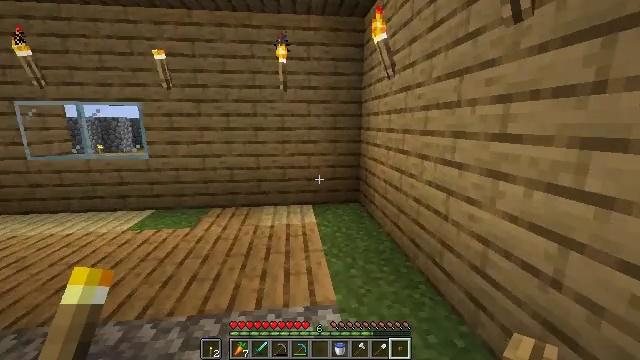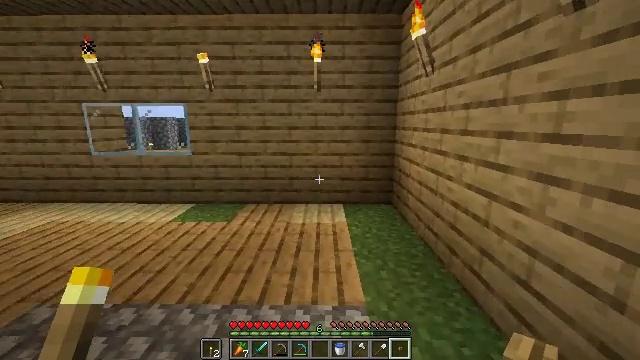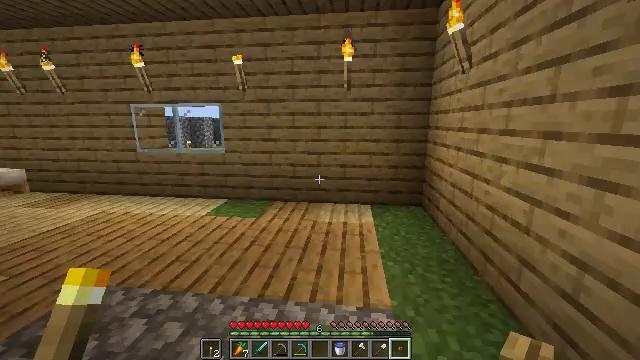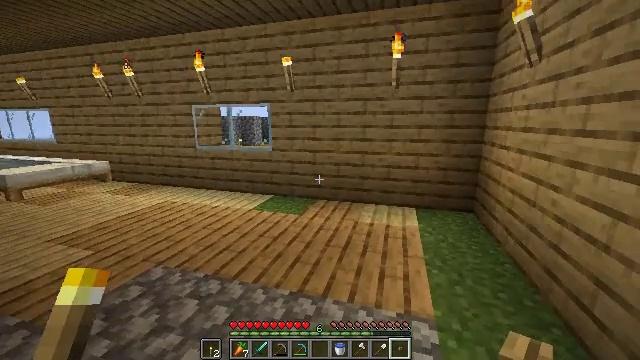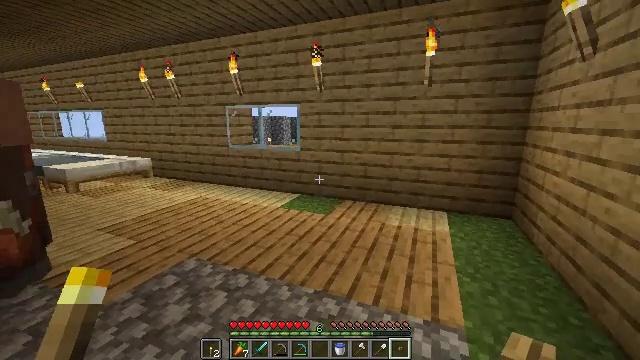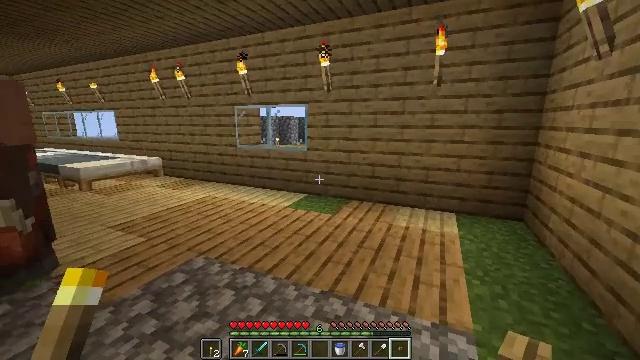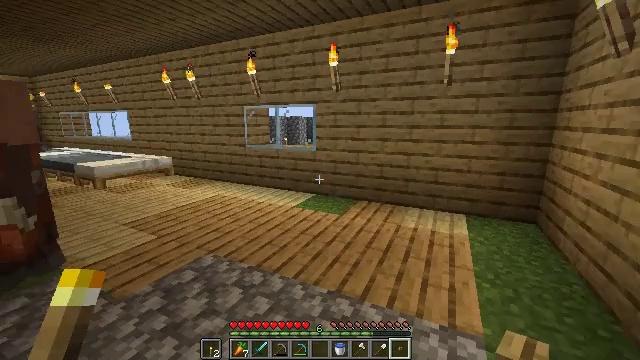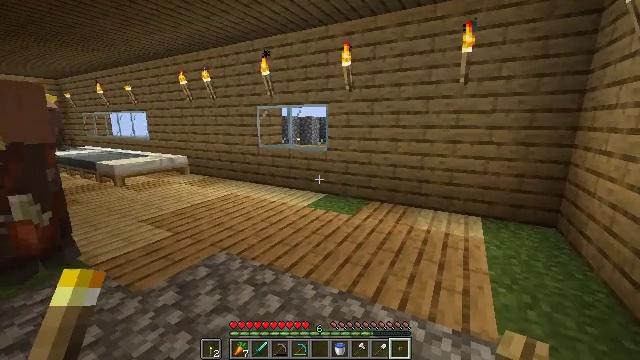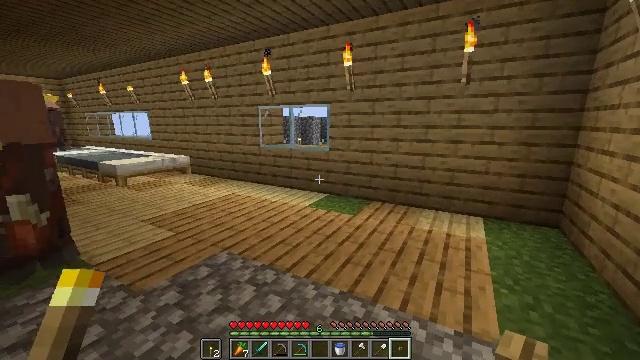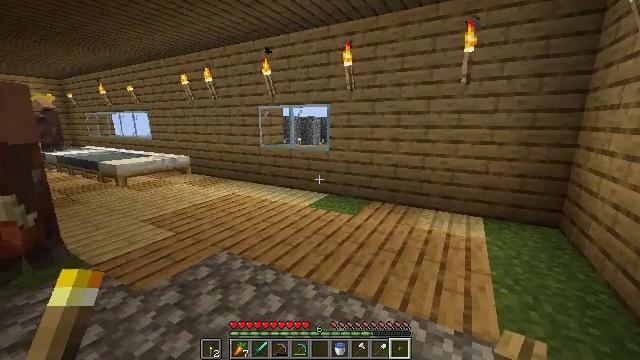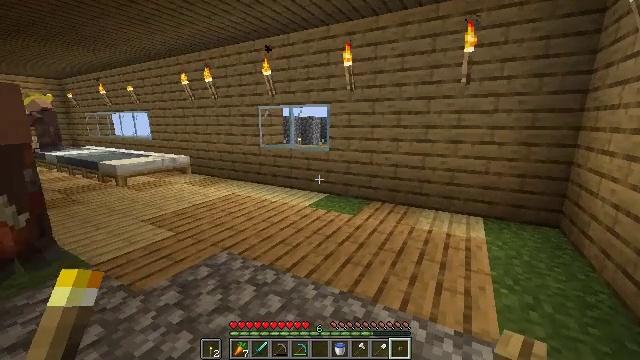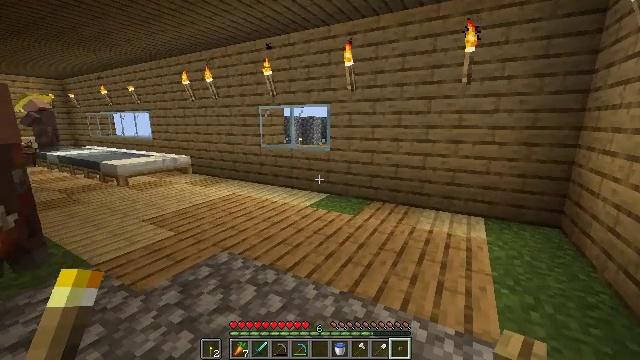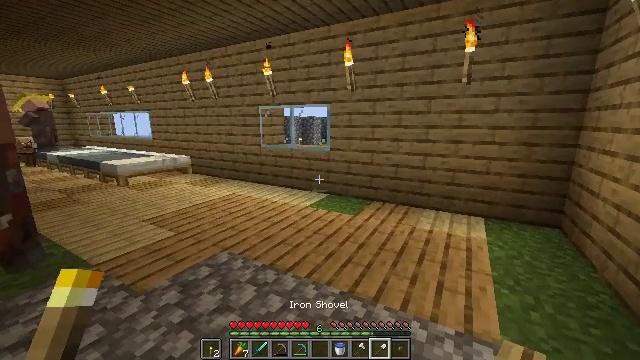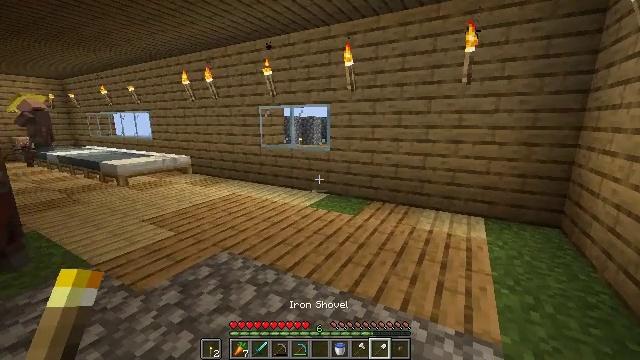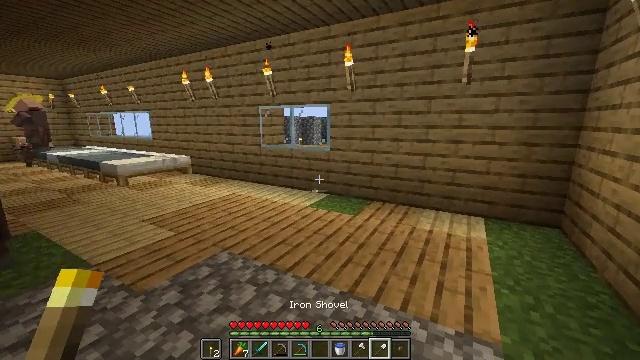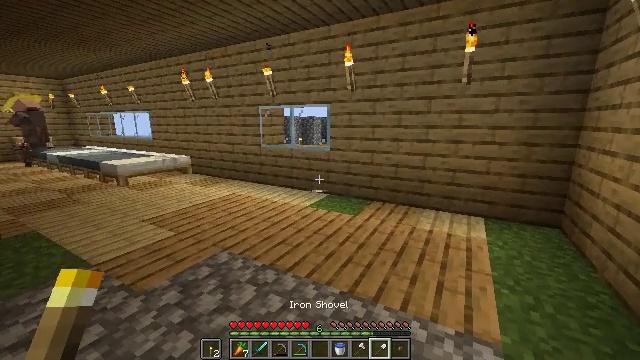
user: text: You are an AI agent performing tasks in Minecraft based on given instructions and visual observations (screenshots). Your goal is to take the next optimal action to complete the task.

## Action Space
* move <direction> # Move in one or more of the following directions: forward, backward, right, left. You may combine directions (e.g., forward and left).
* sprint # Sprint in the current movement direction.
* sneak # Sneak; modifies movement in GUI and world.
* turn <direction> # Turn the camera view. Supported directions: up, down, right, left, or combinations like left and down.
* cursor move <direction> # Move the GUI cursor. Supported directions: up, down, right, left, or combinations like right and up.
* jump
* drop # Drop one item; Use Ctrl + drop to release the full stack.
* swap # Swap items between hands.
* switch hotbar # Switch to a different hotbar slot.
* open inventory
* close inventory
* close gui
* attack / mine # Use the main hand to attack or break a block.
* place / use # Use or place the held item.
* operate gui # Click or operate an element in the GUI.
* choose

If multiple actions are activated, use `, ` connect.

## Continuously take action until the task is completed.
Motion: motion action
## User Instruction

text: Pull up beetroots from the soil.
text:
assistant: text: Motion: turn left
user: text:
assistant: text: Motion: turn left
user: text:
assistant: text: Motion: turn left
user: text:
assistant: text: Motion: turn left
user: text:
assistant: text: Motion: turn left
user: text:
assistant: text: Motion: turn left
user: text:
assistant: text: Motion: turn left
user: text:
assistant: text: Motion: no_op
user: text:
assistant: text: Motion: no_op
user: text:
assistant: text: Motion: no_op
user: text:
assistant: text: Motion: no_op
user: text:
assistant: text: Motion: no_op
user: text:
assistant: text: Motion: no_op
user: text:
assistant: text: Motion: no_op
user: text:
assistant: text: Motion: no_op
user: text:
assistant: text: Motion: no_op
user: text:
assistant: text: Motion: turn left
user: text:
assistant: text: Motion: turn left
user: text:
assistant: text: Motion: turn left
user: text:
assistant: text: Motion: turn left
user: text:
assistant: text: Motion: turn left
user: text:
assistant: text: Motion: turn left
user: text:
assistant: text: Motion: turn left
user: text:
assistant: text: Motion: turn left
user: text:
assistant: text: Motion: turn left
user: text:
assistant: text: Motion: no_op
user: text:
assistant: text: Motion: no_op
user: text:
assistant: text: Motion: no_op
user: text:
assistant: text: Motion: no_op
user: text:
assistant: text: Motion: no_op